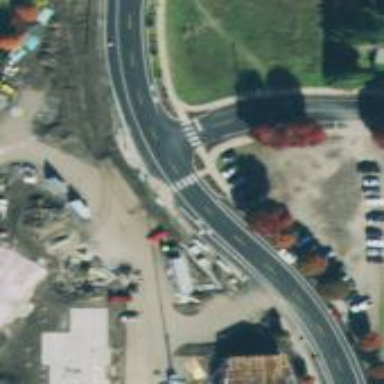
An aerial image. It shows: Marked road crossing.